Field crop: maize
Growth stage: 2
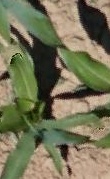
Species: maize